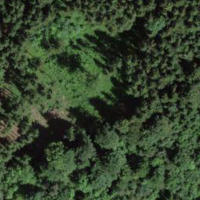
EUNIS habitat code: 44
Species observed at this site:
Lysimachia nemorum